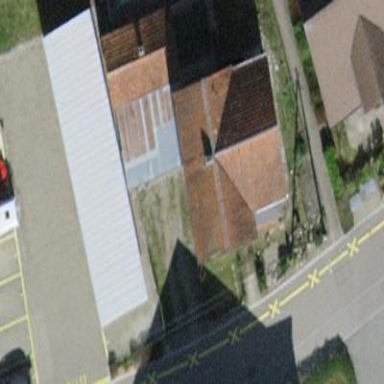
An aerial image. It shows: Building with tile roof.